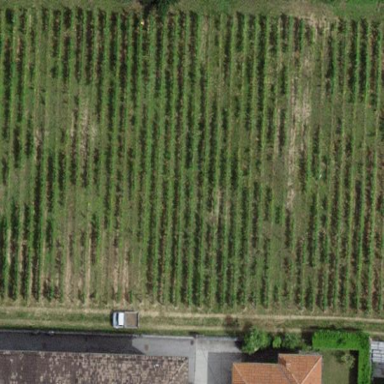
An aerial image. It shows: Beautiful vineyard in the countryside.